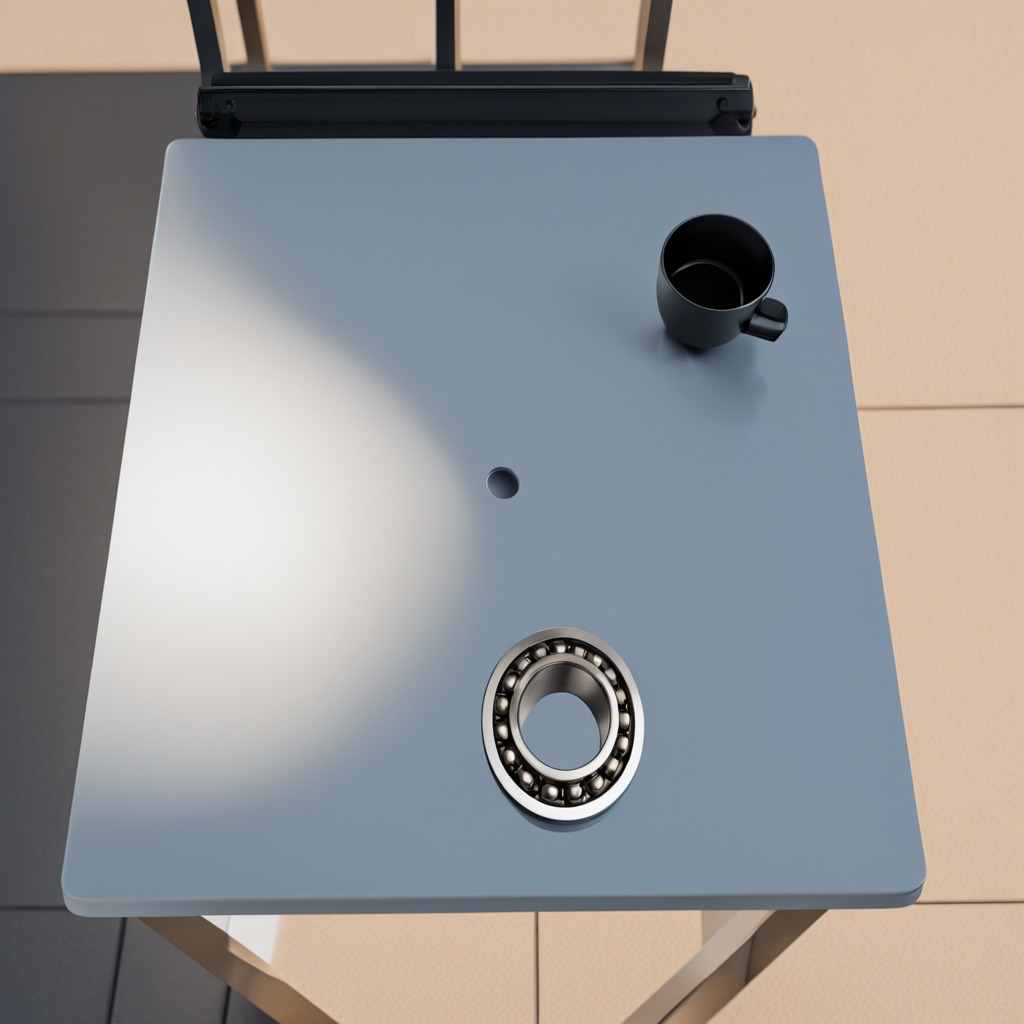
A metal ball bearing lies on the table.